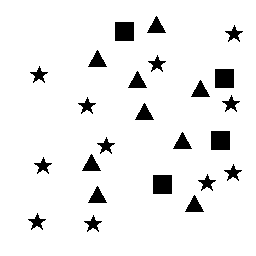
Squares: 4
Triangles: 9
Stars: 11
Total shapes: 24